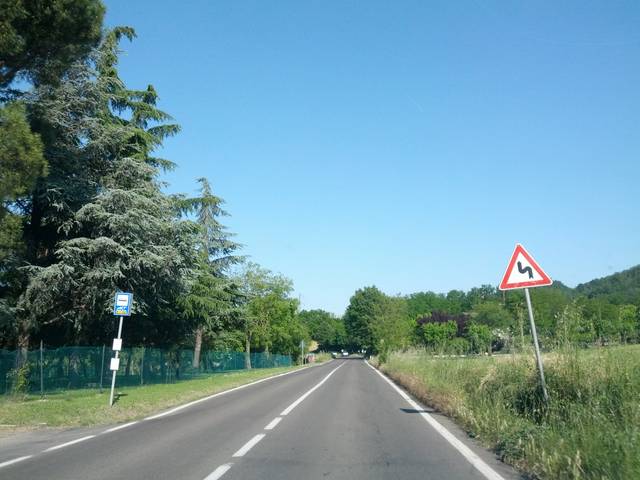
Region: Italy
Coordinates: 44.635, 10.446